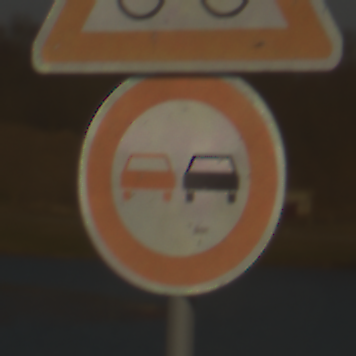
Verkehrszeichen: Ueberholverbot
Zusatzzeichen oben: RadverkehrRechts
Umgebung: Outdoor, RoadRail
Tageszeit: SunriseSunset
Wetter: PartlyCloudy
Licht: Natural
Jahreszeit: NotSpecified
Kontrast: HighContrast